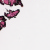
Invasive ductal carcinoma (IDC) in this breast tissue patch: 0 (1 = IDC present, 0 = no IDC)